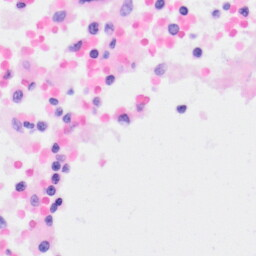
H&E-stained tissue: Kidney